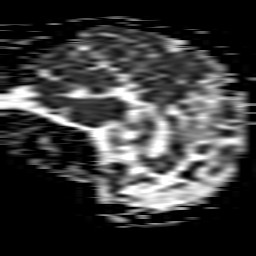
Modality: ADC
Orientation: sagittal
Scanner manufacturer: philips
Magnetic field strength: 1.5 T
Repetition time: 3.679 s
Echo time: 0.09411 s